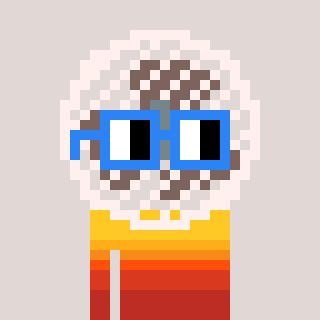
a pixel art character with square blue glasses, a fan-shaped head and a bege-colored body on a warm background